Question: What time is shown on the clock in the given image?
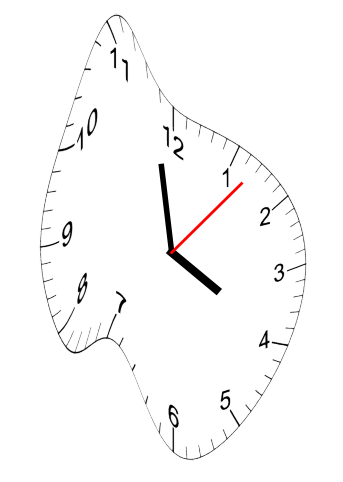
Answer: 03:58:07